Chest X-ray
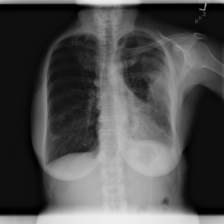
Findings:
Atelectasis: negative
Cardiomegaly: negative
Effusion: negative
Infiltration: negative
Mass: negative
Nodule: positive
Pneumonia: negative
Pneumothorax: negative
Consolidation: negative
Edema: negative
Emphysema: negative
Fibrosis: negative
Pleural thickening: negative
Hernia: negative